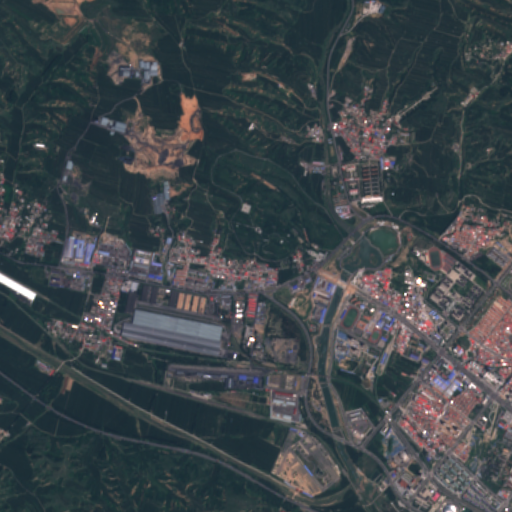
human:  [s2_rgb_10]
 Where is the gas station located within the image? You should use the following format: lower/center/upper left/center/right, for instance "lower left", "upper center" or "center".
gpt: The gas station is located in the center of the image.
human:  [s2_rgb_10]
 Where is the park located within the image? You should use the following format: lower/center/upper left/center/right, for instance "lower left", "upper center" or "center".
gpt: The park is located in the center right of the image.
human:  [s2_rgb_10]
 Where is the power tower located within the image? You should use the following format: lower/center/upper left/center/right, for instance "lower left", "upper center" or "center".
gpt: The power tower is located in the upper left of the image.
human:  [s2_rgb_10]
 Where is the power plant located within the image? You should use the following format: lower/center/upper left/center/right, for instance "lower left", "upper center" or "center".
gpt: There is no power plant in the image.